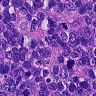
Metastatic tissue present: yes